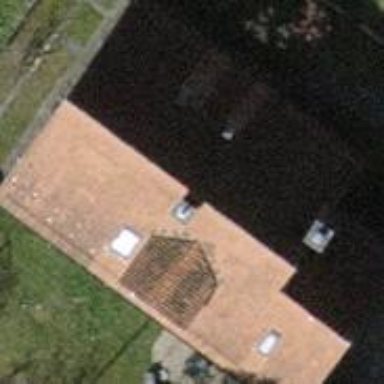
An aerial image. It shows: Pitched roof building.